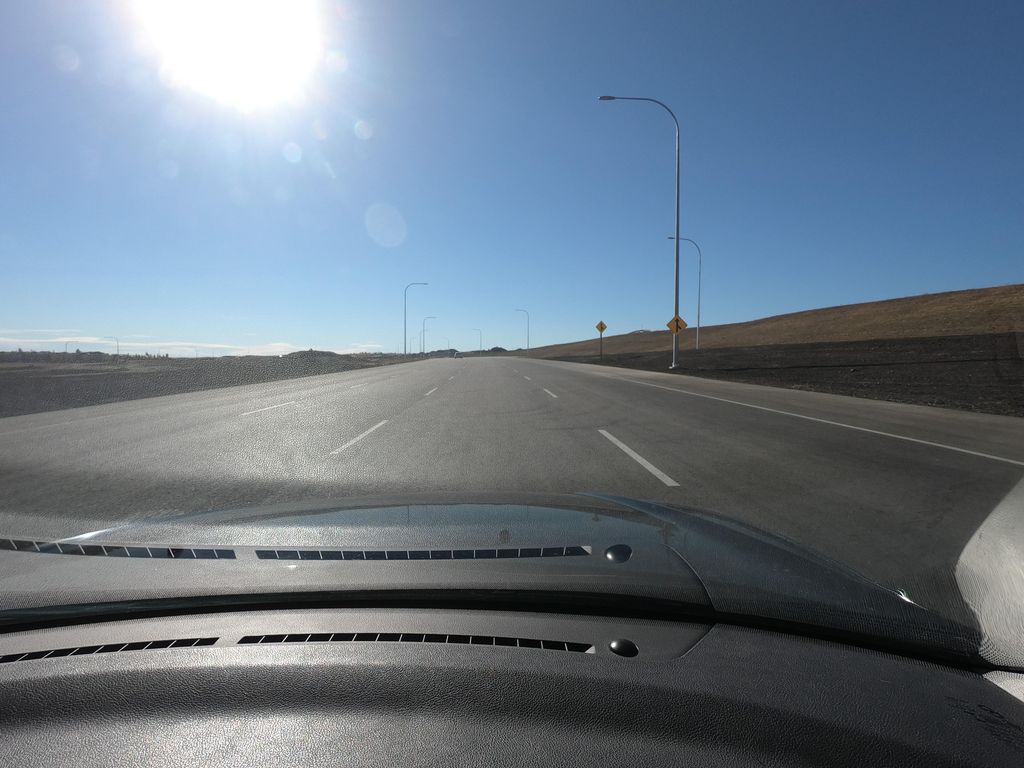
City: calgary